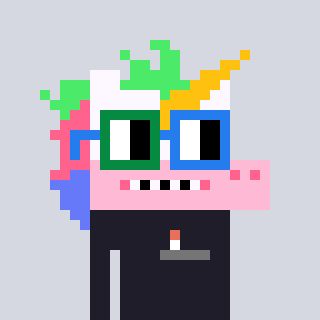
a pixel art character with square green and blue glasses, a unicorn-shaped head and a grayscale-colored body on a cool background